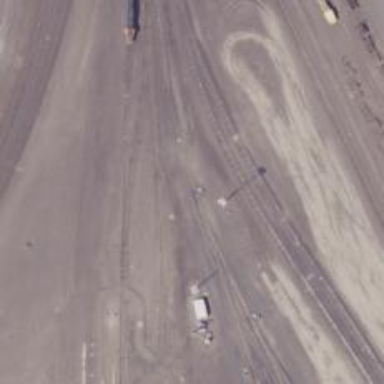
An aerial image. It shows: Railway yard in service.